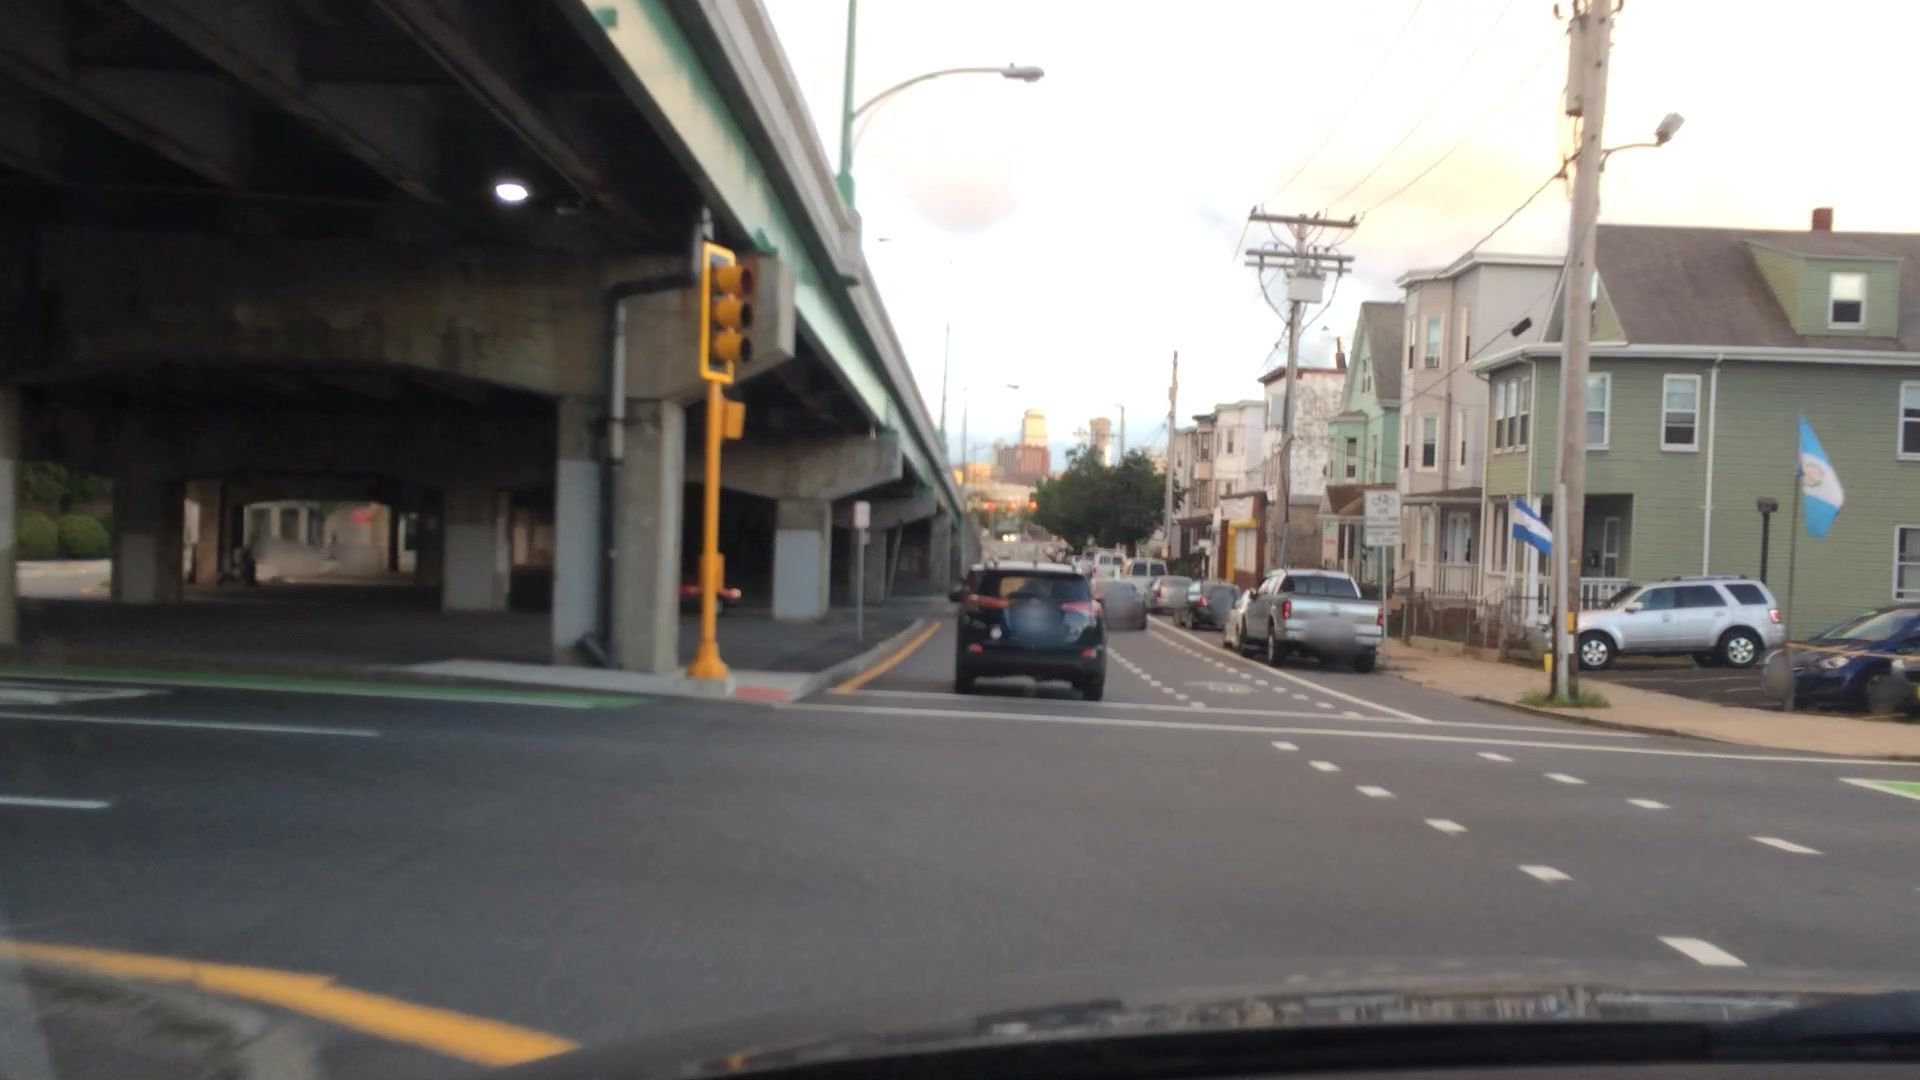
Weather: clear
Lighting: day
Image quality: slightly poor
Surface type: driving surface
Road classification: secondary
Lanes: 2
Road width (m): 12.2
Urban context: urban centre
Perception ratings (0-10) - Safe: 3.93, Lively: 7.41, Beautiful: 1.64, Boring: 2.09, Depressing: 4.4, Wealthy: 0.37